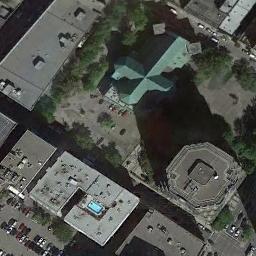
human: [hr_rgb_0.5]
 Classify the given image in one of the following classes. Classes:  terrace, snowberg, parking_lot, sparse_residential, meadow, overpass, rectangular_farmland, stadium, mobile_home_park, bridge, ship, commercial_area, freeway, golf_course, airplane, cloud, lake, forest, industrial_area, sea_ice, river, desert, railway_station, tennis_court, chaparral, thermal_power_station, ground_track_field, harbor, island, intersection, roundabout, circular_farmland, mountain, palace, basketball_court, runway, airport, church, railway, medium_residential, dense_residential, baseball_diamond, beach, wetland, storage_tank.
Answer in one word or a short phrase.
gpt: church